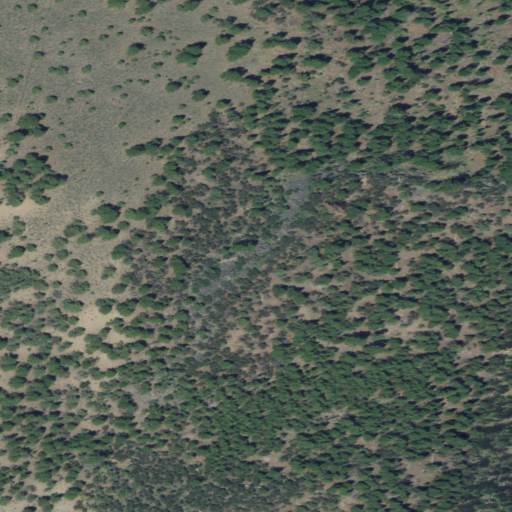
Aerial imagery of mountain in Oregon named Buck Mountain containing evergreen forest and shrub